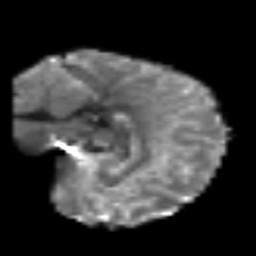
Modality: T2w
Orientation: sagittal
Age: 44
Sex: female
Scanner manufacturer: siemens
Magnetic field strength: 3 T
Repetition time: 6.1 s
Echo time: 0.101 s